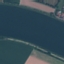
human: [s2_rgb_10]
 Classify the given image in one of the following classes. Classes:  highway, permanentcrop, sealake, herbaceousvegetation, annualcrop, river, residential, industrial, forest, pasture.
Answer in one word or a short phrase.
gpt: River